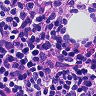
Metastatic tissue present: no